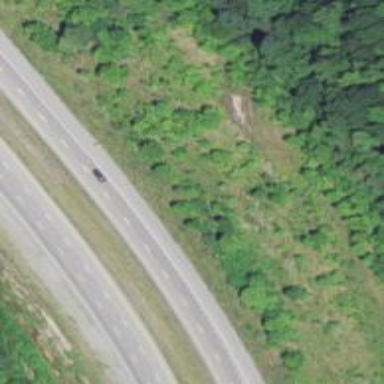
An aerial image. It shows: Asphalt trunk highway classified as expressway.